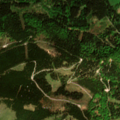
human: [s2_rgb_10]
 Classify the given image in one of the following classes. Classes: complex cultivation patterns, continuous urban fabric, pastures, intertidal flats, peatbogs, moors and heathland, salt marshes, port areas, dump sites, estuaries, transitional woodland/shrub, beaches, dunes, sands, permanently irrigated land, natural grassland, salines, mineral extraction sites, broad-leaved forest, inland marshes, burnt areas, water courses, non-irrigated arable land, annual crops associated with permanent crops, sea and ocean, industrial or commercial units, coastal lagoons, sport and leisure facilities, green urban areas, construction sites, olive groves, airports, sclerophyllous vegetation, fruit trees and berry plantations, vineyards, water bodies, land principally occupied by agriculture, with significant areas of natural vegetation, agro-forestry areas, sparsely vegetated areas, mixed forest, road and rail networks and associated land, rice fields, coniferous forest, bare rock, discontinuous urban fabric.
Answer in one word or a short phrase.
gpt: coniferous forest, mixed forest, natural grassland